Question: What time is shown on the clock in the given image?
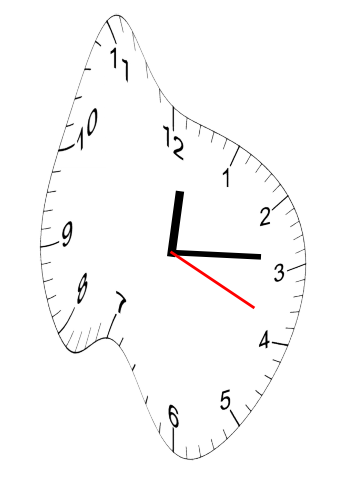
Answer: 12:14:19